Question: In this Excel, I want to set a conditional formatting such as shown in these picture attached below:

I have set a conditional formatting at row C such as followed to highlight the cells when it is below value / refer to remark in the attached pics :
'''
=IF(B3="A",13,IF(B3="B",11,IF(B3="C",9)))
'''
However, when I evaluate the conditional formatting, although I set B3 to the "C", it will keep evaluate to the first condition , that is "A".
What should I do to let the conditional formatting to format to its own matches; highlight row C when it is below 13 "Product A" , highlight row C when it is below 11 "Product B" , etc.
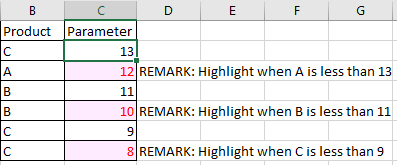
Answer: In your example select range C2:C7 and add a conditional formatting with the formula
'''
=$C2<IF($B2="A",13,IF($B2="B",11,IF($B2="C",9,FALSE)))
'''
---
If you have not only 3 products but even more, you can use a list of products and their according values in combination with a VLOOKUP function:
'''
=$C2<VLOOKUP($B2,$F:$G,2,FALSE)
'''
Note that '$F:$G' must point to the list of products and values (see picture below):
<URL>
This way you can easily add more products to your list without the need to adjust your formula. Also you could easily change the value for each product without adjusting your formula.